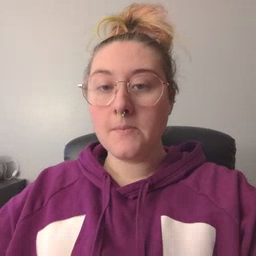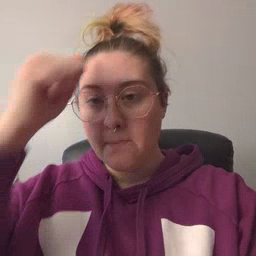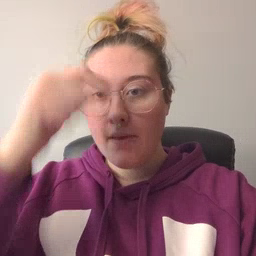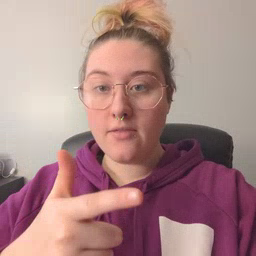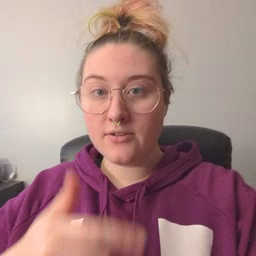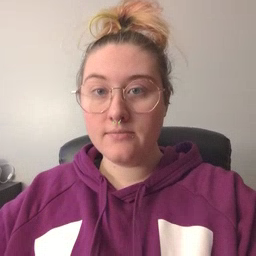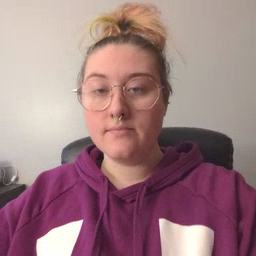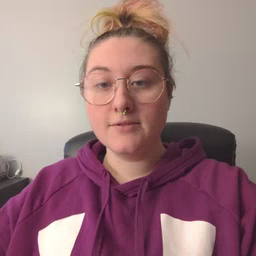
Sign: brother